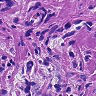
Metastatic tissue present: no